Question: I am working on a dutch site and i am having a problem with the logo of it.
I saved the logo as PNG24 sothat the characters "hvb" in the logo will be transparent.
for some odd reason, it shows the characters in plain old white.
Could somebody please tell me how this is possible.
By the way: it is not caused by the h1 tag it is wrapped around.
<URL>
Help would be appreciated
I have never seen this befor, but you guys where right! The image HAS indeed have white letters!
The odd part about it is that the layers were hidden, so they look transparent in photoshop. Once i used save for web and exported it to png, all of a sudden they are white. Take a look at the screeny:

As stupid as it sounds, i deleted the white layers (which werent even visible), and exported it again. As you can see it works now.
I can only choose 1 right answer, so i will choose the first guy who pointed this out. Thanks guys. Still strange, but thanks!
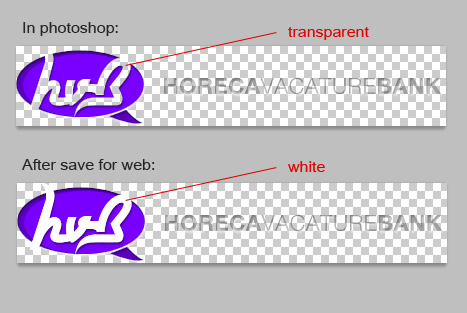
Answer: The letters are white in the image file.